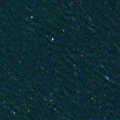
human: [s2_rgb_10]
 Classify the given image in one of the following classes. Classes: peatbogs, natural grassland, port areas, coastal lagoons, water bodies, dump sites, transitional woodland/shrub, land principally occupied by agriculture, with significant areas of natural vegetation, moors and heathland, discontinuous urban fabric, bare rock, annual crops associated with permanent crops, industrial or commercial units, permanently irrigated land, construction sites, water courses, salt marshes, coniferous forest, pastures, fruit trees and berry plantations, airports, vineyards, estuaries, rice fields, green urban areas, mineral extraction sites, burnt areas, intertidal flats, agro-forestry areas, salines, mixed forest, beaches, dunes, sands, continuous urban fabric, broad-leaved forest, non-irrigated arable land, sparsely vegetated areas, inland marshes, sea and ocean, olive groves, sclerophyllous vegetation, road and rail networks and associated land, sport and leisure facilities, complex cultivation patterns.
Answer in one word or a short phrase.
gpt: sea and ocean